Aerial crown-view tile of a tropical tree (Barro Colorado Island, Panama), acquired 20241014:
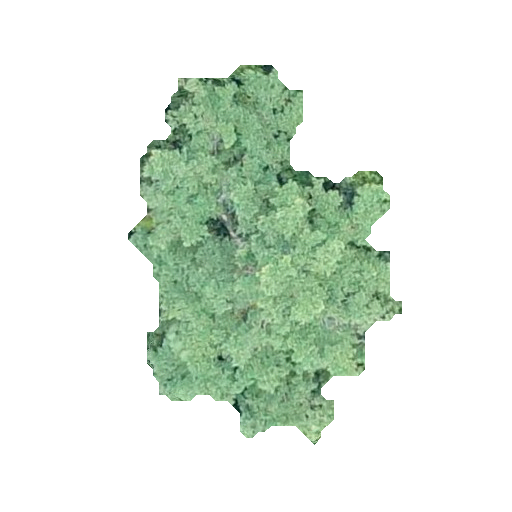
Species: Terminalia amazonia
GBIF accepted scientific name: Terminalia amazonica
Crown area: 102.348 m²